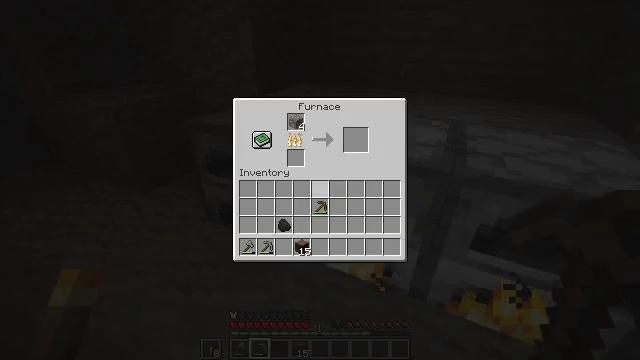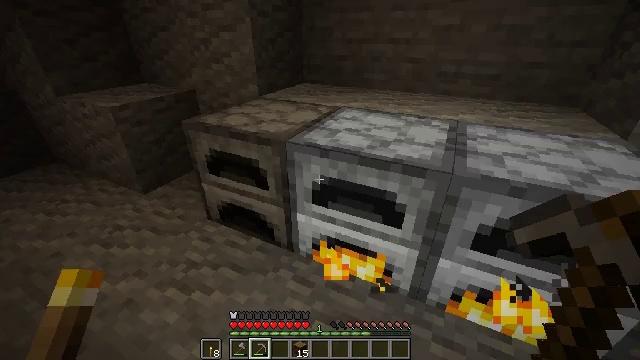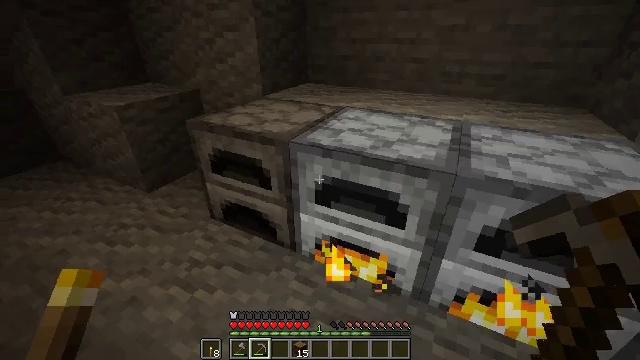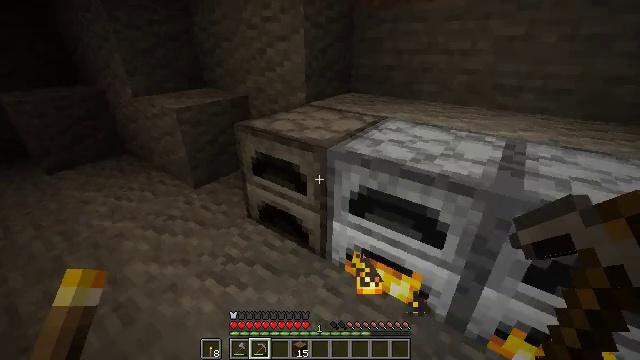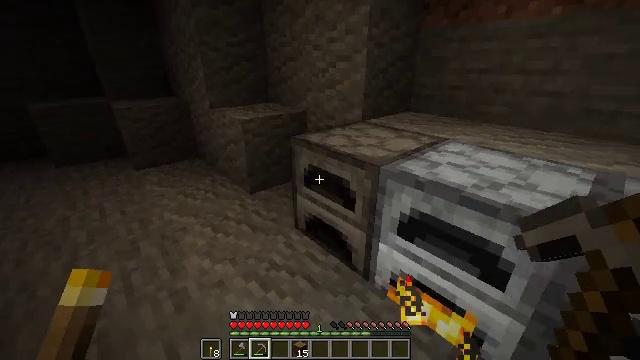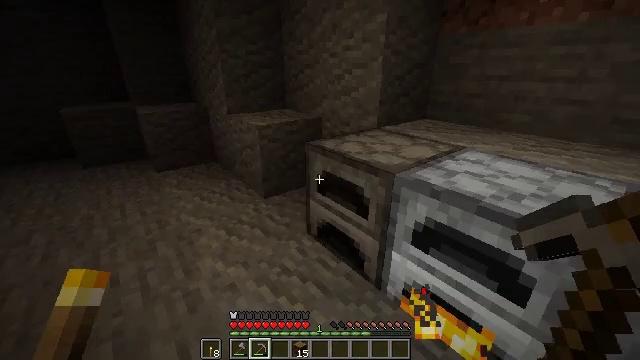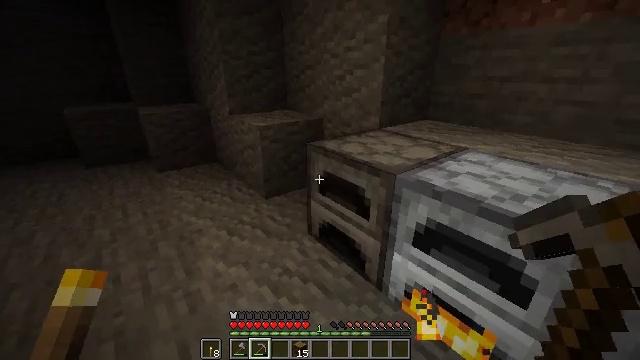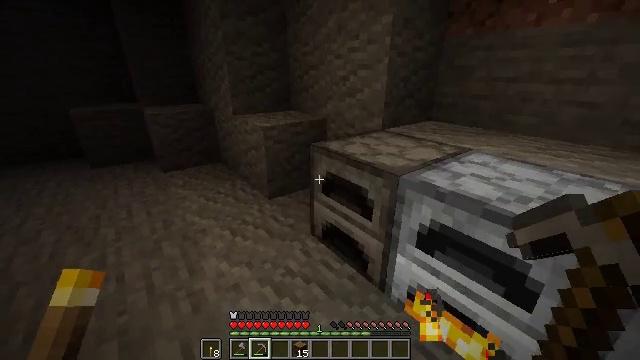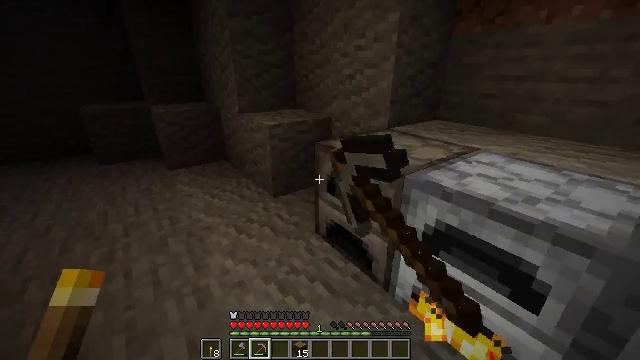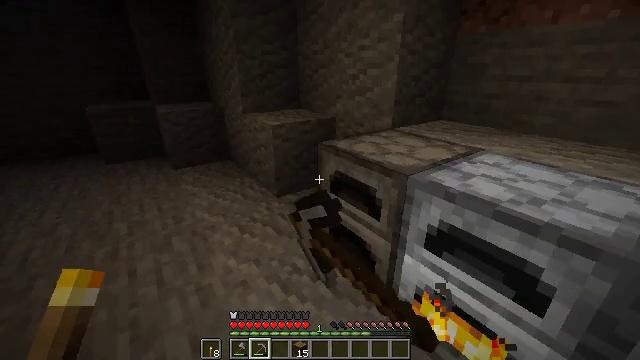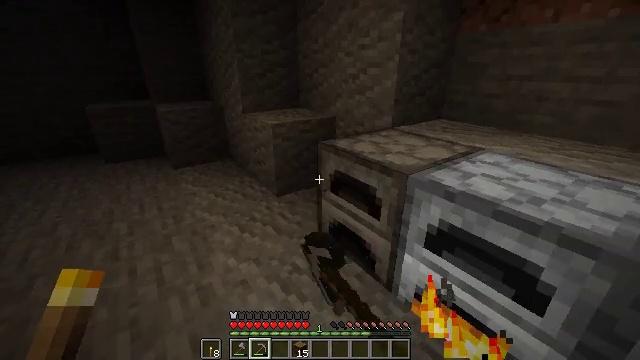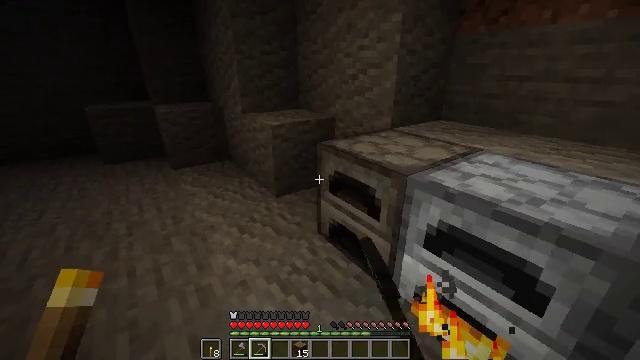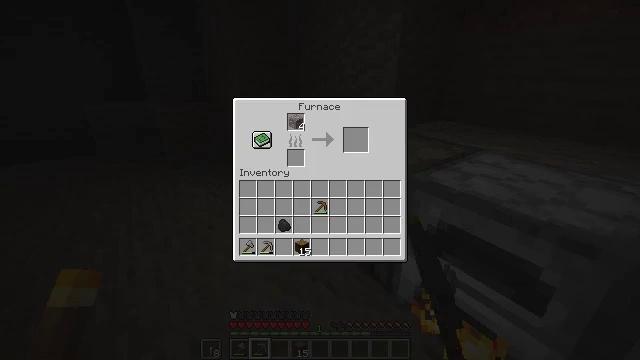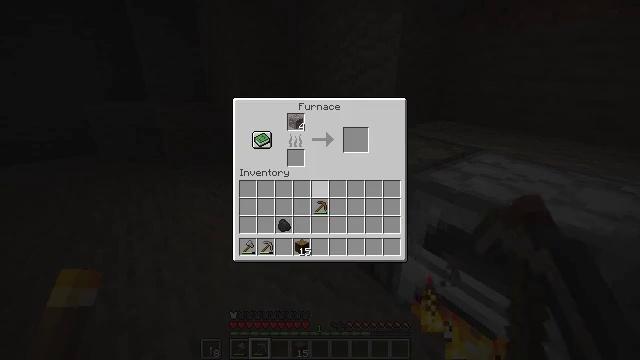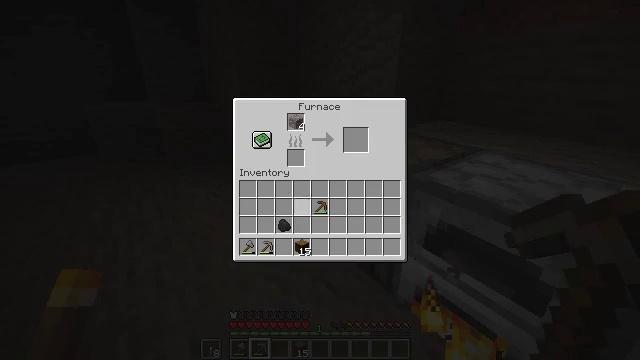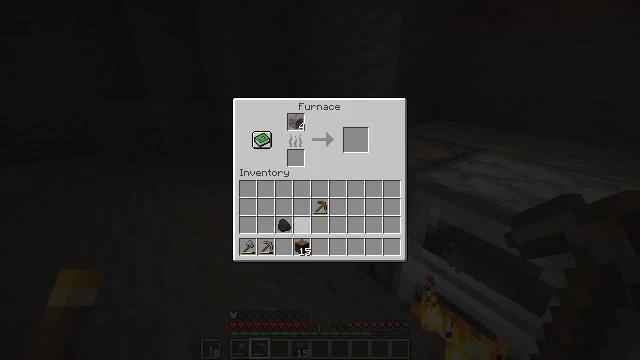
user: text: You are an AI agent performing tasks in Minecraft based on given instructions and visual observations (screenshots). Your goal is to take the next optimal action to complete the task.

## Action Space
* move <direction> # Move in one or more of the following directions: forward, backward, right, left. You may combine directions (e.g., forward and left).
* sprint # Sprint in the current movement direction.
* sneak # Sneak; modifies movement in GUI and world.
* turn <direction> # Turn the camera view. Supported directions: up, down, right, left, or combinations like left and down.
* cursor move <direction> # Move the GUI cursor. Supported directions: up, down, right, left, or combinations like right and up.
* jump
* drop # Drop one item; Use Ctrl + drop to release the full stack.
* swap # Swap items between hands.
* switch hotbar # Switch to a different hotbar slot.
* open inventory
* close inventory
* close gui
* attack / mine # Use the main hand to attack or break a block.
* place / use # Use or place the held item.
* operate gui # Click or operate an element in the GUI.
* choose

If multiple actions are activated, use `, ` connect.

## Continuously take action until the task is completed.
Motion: motion action
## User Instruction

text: Gather tall grass by hitting it.
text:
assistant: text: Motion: close inventory
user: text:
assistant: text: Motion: close inventory
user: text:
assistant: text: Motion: turn left and up, close inventory
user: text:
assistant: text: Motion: turn left and up
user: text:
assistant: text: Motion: turn left and up
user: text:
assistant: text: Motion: no_op
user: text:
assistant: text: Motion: use / place
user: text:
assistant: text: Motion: turn left, use / place
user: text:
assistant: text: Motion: use / place
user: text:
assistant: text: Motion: no_op
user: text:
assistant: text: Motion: no_op
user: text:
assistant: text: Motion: open gui
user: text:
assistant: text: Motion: cursor move down
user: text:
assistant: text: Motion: sneak, cursor move left and down
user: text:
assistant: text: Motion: sneak, cursor move left and down
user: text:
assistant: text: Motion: sneak, cursor move left and down
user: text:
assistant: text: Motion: sneak
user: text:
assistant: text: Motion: sneak
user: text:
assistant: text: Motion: sneak
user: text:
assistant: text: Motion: sneak, operate gui
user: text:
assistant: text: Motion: sneak, operate gui
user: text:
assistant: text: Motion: sneak, operate gui
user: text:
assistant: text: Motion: sneak
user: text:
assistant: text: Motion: turn right and up, close gui
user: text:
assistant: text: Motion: turn right and up, open inventory
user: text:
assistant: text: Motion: turn right and up
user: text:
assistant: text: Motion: turn right and up
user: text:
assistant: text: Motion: turn right and up
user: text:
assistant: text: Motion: move forward, turn right and up
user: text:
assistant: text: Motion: move forward, turn right